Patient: sex F, age 60
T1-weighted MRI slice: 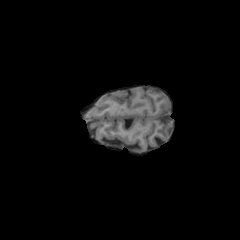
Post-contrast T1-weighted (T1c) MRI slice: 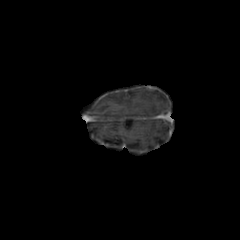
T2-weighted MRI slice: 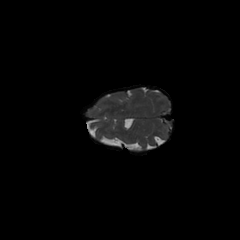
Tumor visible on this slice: no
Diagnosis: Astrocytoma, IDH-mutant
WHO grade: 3